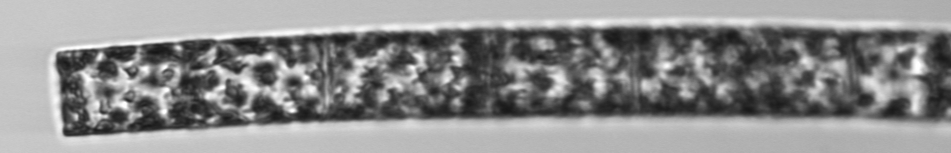
Label: Guinardia_flaccida